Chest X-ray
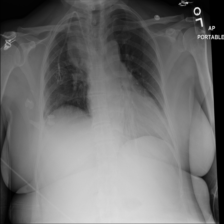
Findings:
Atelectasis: negative
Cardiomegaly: negative
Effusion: negative
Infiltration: positive
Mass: negative
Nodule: negative
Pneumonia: negative
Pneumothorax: negative
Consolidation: negative
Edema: negative
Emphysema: negative
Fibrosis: negative
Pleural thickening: negative
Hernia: negative